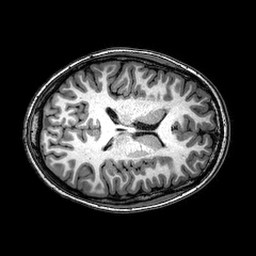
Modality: T1w
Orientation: axial
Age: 20
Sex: female
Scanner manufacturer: philips
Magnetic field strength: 3 T
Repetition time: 0.008228 s
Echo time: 0.00376 s